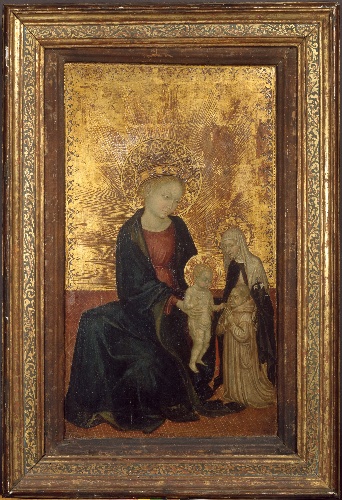
Title: Madonna and Child with Saint Catherine of Siena and a Carthusian Donor
Artist: Italian, Lombard (probably Pavia)
Date: ca. 1411–24
Object type: Painting
Classification: Paintings
Medium: Tempera and gold on wood
Culture: Italian, Lombardy, probably Pavia
Dimensions: Overall 22 5/8 x 13 1/8 in. (57.5 x 33.3 cm); painted surface 21 7/8 x 12 1/4 in. (55.6 x 31.1 cm)
Department: Robert Lehman Collection
Credit line: Robert Lehman Collection, 1975
Accession year: 1975
Repository: Metropolitan Museum of Art, New York, NY
Tags: Men|Madonna and Child|Saint Catherine